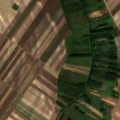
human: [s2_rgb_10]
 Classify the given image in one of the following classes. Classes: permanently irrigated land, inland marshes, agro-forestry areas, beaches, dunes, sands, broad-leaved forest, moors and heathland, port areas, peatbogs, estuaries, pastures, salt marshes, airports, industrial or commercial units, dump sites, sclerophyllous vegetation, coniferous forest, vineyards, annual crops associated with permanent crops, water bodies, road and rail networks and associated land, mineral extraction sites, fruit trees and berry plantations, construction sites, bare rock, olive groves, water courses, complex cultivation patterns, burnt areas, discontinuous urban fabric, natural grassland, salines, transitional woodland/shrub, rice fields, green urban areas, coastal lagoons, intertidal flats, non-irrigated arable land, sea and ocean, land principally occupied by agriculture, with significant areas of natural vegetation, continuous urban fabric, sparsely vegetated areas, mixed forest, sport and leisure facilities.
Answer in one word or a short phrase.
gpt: non-irrigated arable land